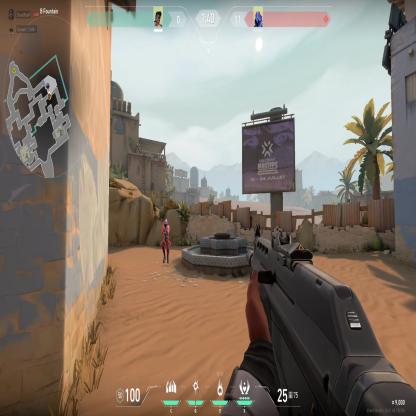
Label: enemy